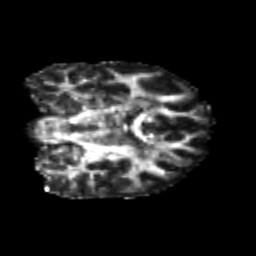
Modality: FA
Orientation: coronal
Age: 25
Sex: male
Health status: healthy
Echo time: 0.074 s